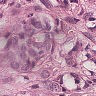
Metastatic tissue present: yes